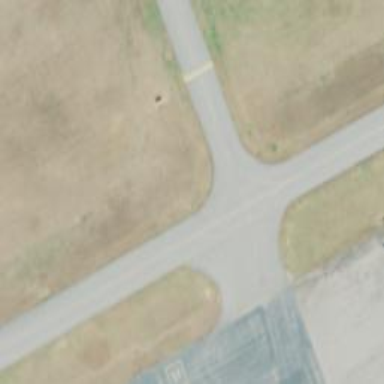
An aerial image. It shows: Taxiway at the airport with asphalt surface.